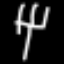
Label: fork